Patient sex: M
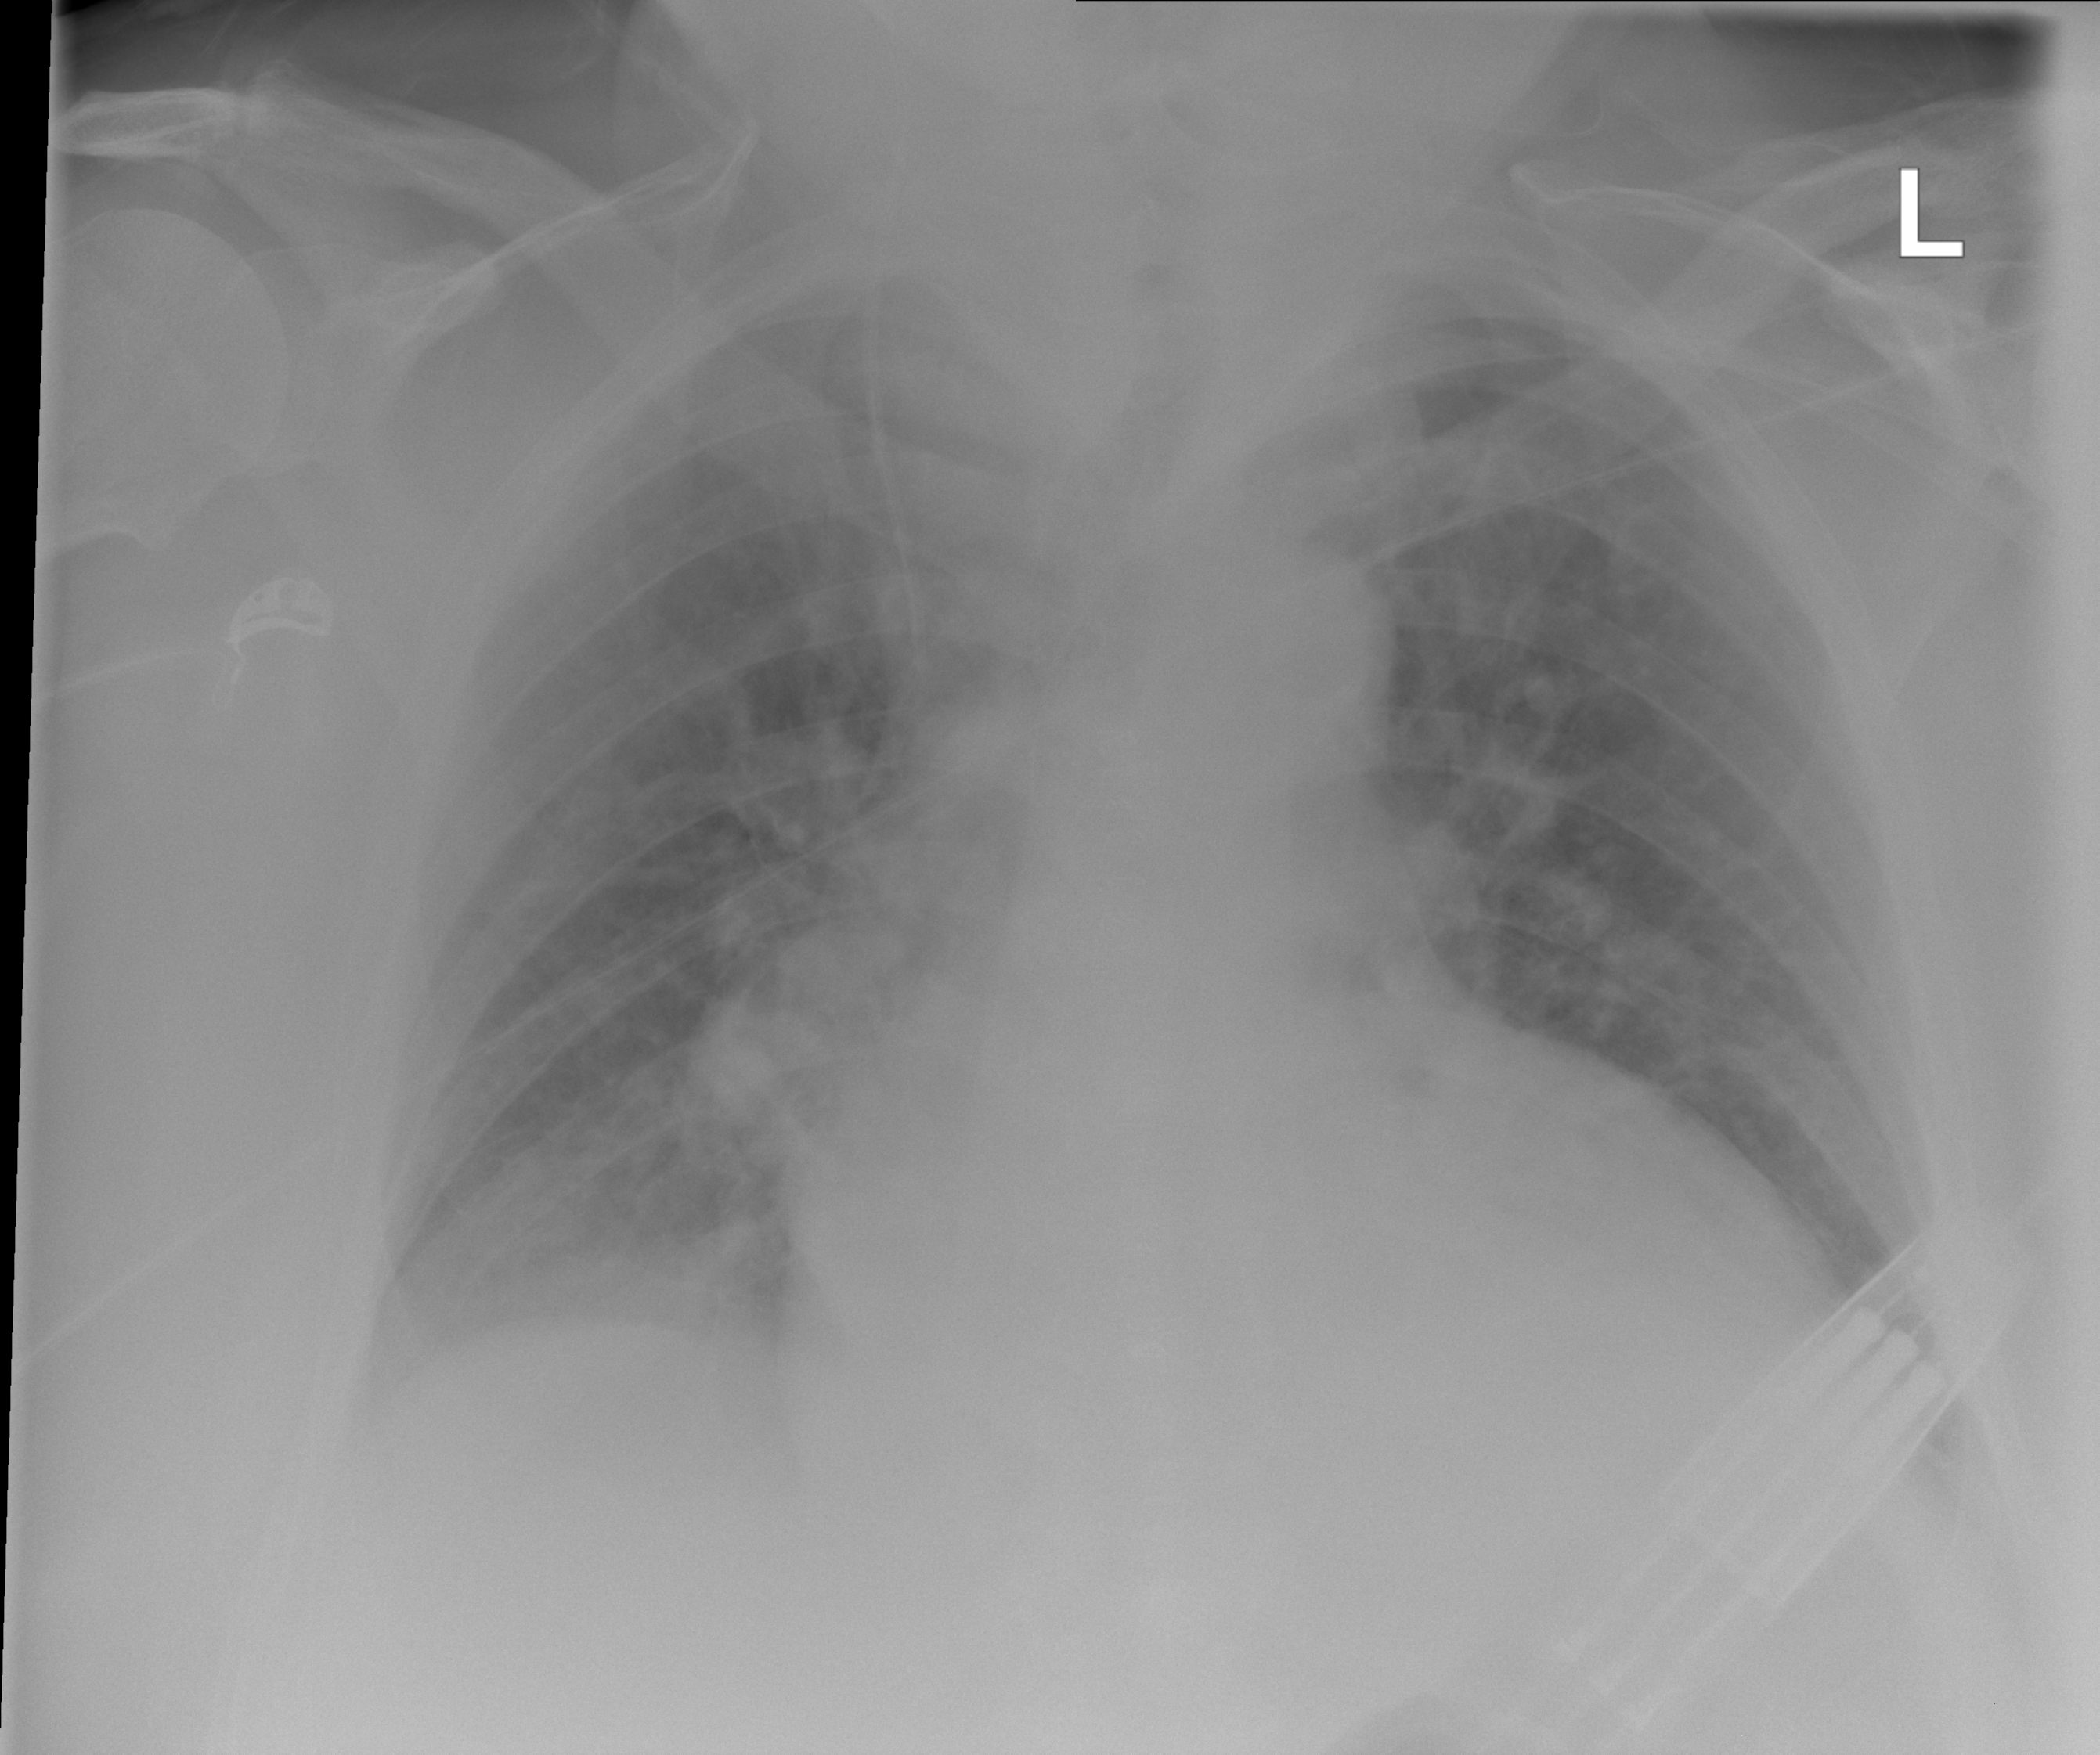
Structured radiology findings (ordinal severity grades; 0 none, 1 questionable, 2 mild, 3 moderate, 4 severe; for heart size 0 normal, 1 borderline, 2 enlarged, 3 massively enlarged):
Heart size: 2
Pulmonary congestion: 2
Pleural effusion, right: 2
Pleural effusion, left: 1
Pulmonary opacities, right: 0
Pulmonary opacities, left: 0
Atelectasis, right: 2
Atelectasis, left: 2